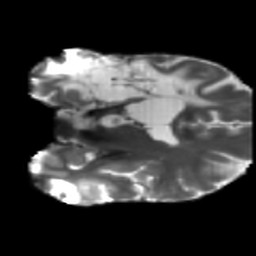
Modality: T2w
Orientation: coronal
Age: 41
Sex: male
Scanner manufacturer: siemens
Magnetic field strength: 3 T
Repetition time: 5.47 s
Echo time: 0.0854 s